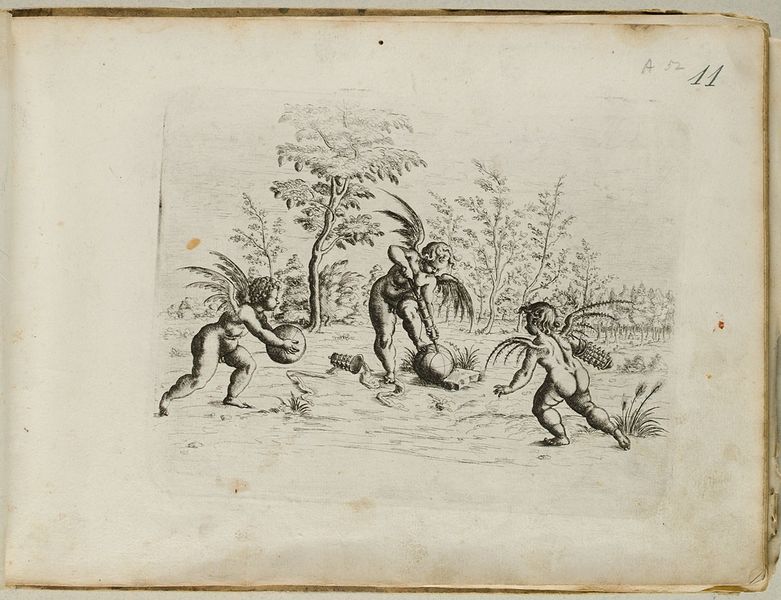
Titel: Drei ballspielende Putten, Blatt aus dem 'Neuw Grotteßken Buch'
Künstler: Christoph Jamnitzer
Standort: Hamburg
Institution: Museum für Kunst und Gewerbe Hamburg
Schlagwörter: baum, strauch, engel, papier, grafik, graphik, luft, ornamente, fotografie, photographie, druckgraphik, druckgrafik, radierung, putten, amoretten, groteske, wasserzeichen, knorpelwerk, reproduktionen, ballsport, luftpumpe, druckerzeugnisse, bäume, sträucher, ballspiele, ornamentstich, vorlageblätter